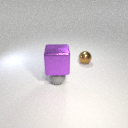
small gray rubber sphere in front of small brown metal sphere